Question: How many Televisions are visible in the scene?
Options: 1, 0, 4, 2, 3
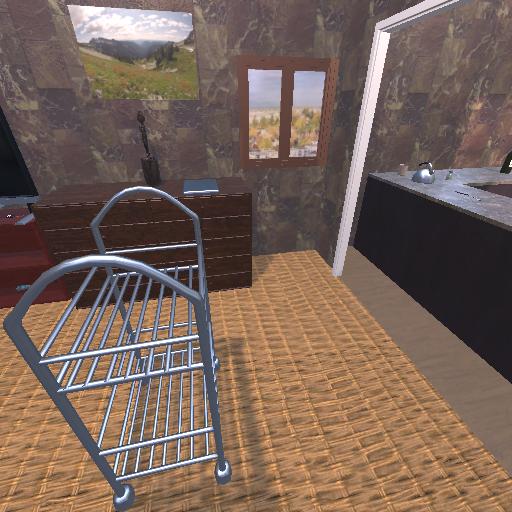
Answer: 1